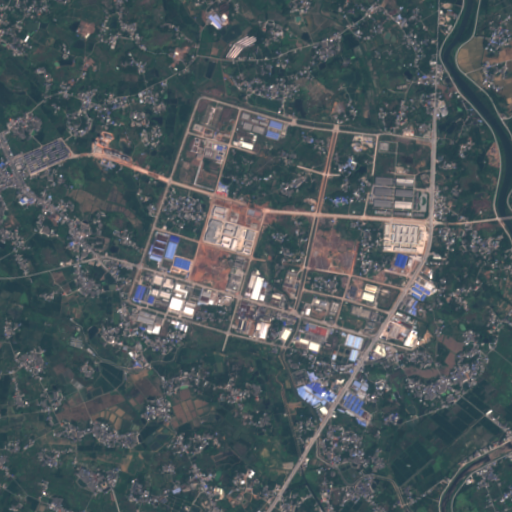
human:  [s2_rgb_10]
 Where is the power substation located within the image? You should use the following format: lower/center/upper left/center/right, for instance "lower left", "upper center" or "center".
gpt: The power substation is located in the upper center of the image.
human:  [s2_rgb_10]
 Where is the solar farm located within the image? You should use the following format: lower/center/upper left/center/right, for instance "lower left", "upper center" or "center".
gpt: The solar farm is located in the upper right of the image.
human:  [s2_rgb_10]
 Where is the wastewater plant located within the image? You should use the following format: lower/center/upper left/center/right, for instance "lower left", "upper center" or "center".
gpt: The wastewater plant is located in the lower center of the image.
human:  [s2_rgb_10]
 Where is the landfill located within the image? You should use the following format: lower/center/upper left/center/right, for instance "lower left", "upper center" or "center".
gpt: There is no landfill in the image.